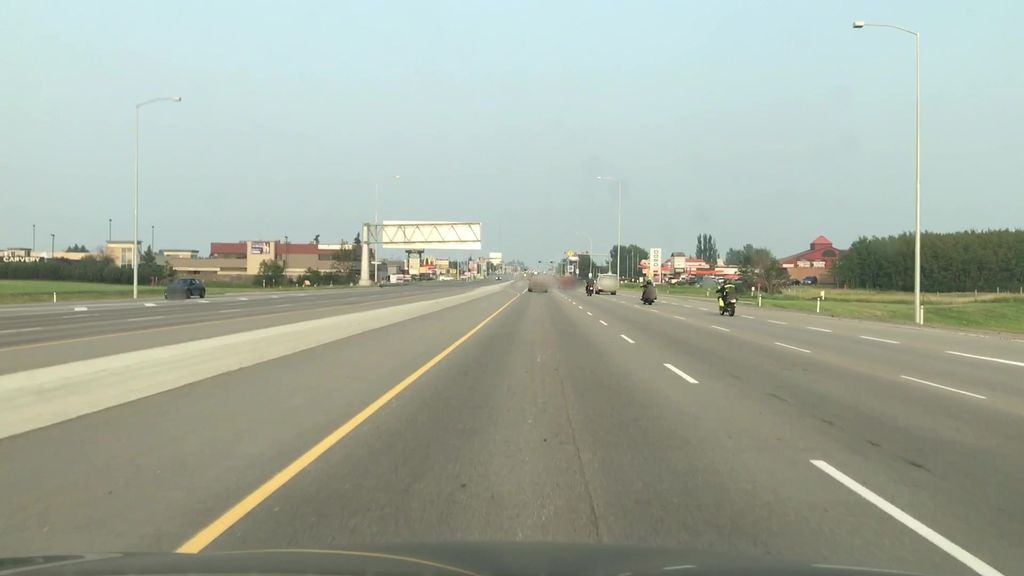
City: edmonton